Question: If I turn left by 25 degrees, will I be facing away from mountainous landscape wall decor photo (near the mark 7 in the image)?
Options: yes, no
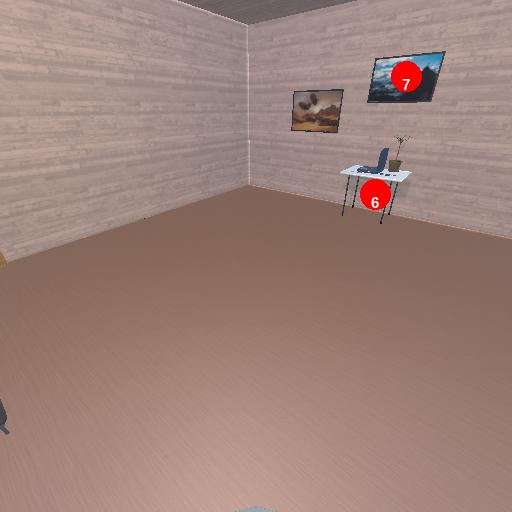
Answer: yes